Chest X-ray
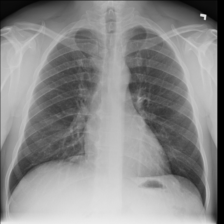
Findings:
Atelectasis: negative
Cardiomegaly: negative
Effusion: negative
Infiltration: negative
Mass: negative
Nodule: negative
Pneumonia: negative
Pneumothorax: negative
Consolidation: negative
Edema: negative
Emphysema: negative
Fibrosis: negative
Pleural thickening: negative
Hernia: negative